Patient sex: F
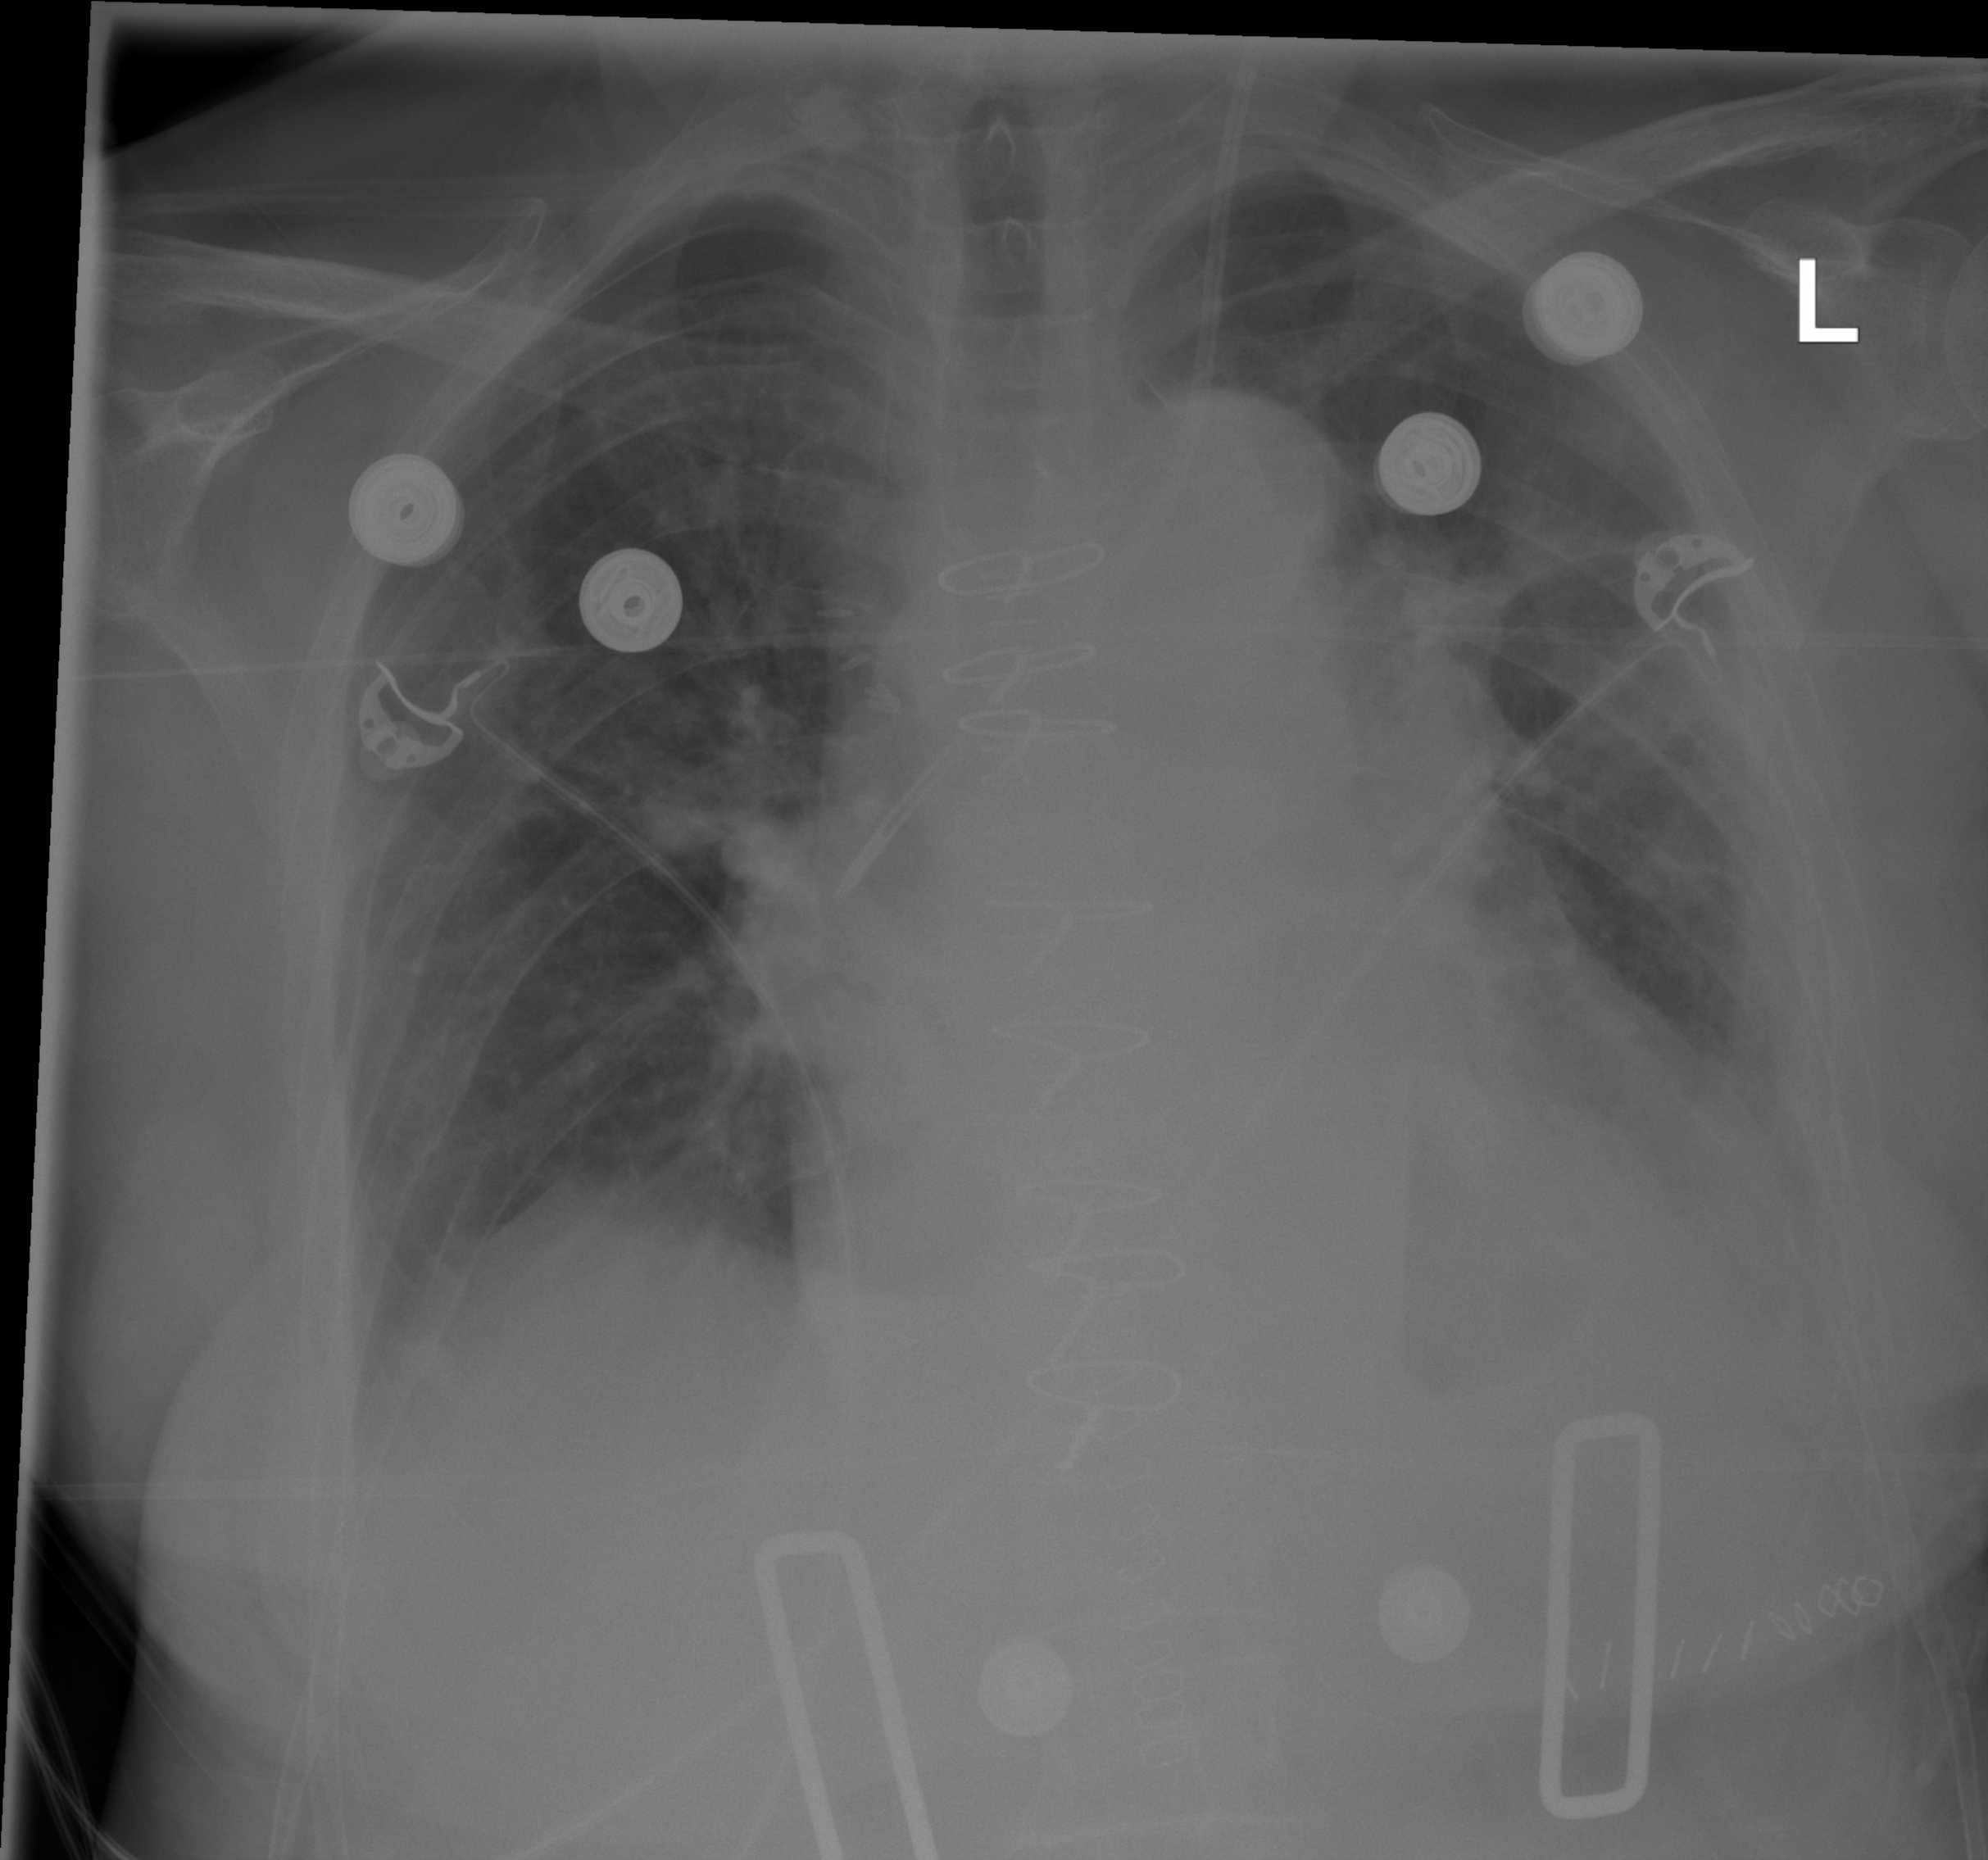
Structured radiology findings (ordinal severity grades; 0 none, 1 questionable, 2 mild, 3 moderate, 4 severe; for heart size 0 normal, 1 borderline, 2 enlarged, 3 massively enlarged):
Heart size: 2
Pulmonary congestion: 2
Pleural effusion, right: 1
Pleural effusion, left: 2
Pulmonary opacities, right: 0
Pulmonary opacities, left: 2
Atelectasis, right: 2
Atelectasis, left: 2